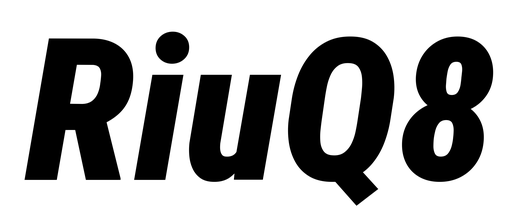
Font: Roboto-Italic_Condensed_Black_Italic